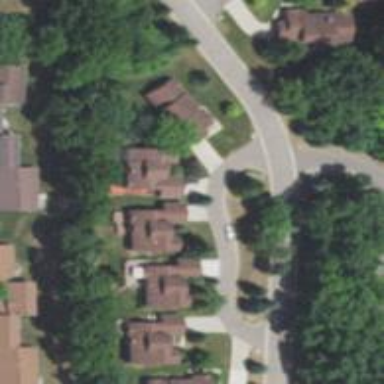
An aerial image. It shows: Asphalt road within gated community.